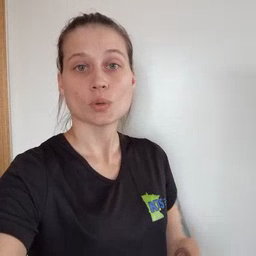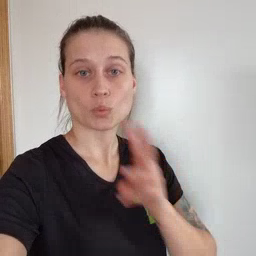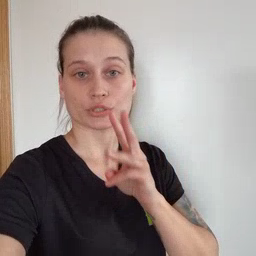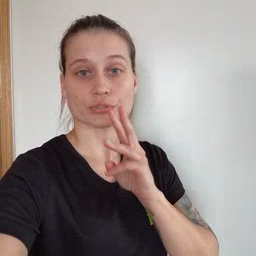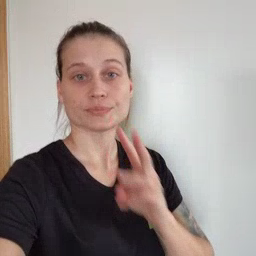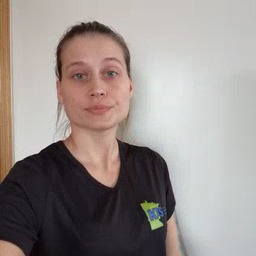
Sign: water